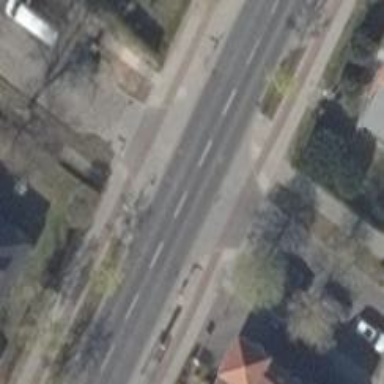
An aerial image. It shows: Unmarked crossing on footway.